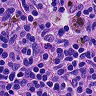
Metastatic tissue present: no